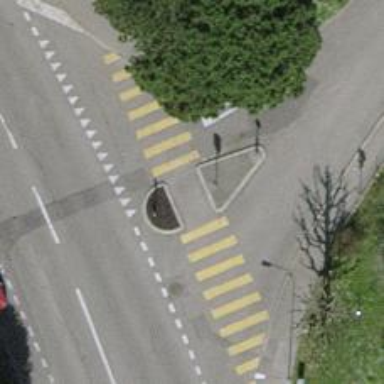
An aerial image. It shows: Zebra crossing with uncontrolled intersection and pedestrian island.